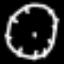
Label: clock